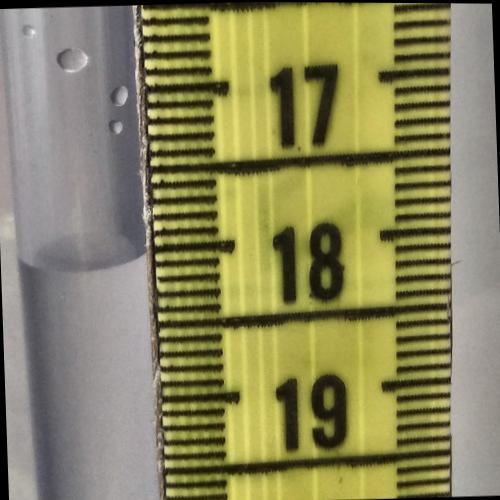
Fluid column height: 18.0 cm